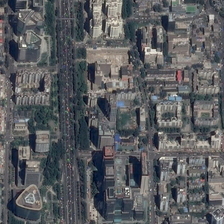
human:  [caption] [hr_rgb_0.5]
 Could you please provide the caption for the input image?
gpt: a lot of trees and grass are planted around the building .

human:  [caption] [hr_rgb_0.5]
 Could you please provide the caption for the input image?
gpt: there are tall buildings on both sides of the road .

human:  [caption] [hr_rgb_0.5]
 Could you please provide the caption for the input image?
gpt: a lot of trees and grass are planted around the building .

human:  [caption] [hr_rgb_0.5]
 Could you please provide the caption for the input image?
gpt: there are tall buildings on both sides of the road .

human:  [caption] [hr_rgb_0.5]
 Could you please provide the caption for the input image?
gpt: there are tall buildings on both sides of the road .